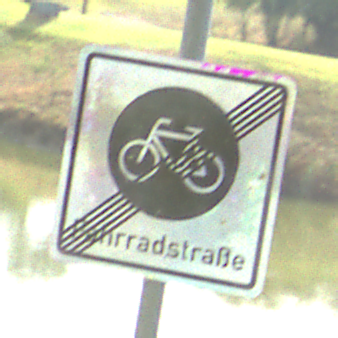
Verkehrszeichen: EndeFahrradstrasse
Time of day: MorningAfternoon
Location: Outdoor (Nature)
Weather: PartlyCloudy
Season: NotSpecified
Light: Natural